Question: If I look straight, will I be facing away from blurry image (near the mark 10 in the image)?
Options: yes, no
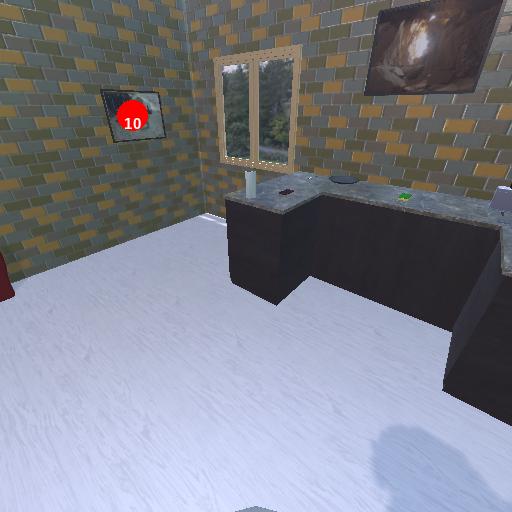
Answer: yes